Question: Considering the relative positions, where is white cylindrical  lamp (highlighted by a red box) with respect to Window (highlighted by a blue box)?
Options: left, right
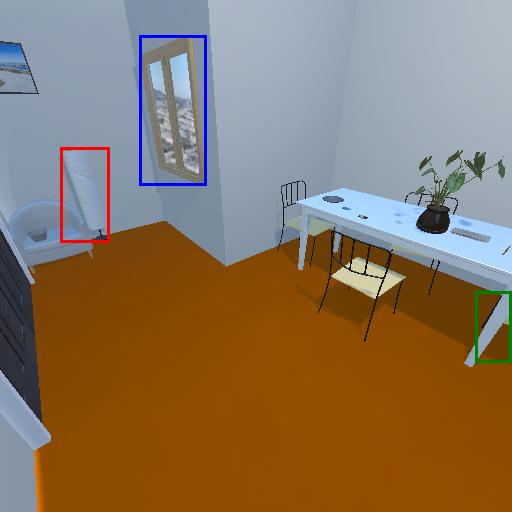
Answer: left